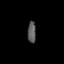
Tissue: lung
Cell type: Fibroblasts
Senescence score: 0.5494
Nuclear area (px): 176
Mean DAPI intensity: 87.449